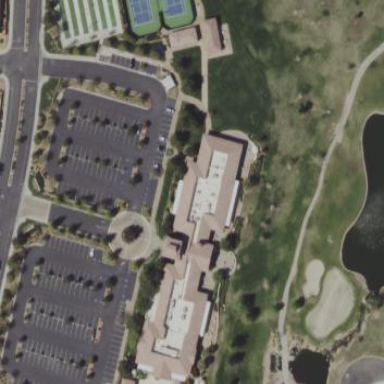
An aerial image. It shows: Clubhouse building at golf course.